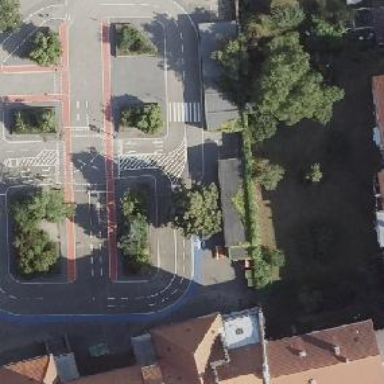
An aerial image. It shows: Traffic park designed for children.